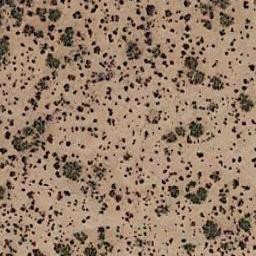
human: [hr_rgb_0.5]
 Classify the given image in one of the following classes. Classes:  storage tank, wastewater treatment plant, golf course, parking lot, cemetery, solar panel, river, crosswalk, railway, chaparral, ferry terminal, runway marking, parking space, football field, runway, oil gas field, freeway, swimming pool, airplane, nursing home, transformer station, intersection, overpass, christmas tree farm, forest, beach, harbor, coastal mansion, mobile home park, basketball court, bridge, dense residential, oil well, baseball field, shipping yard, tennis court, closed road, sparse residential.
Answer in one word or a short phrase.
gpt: chaparral